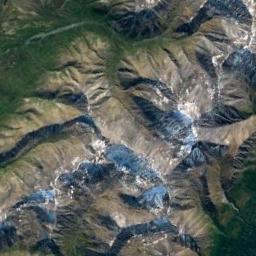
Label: snowberg